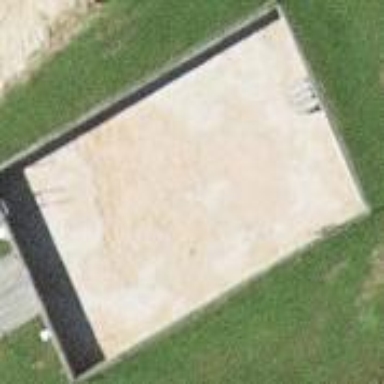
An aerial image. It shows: Swimming pool located in leisure land.